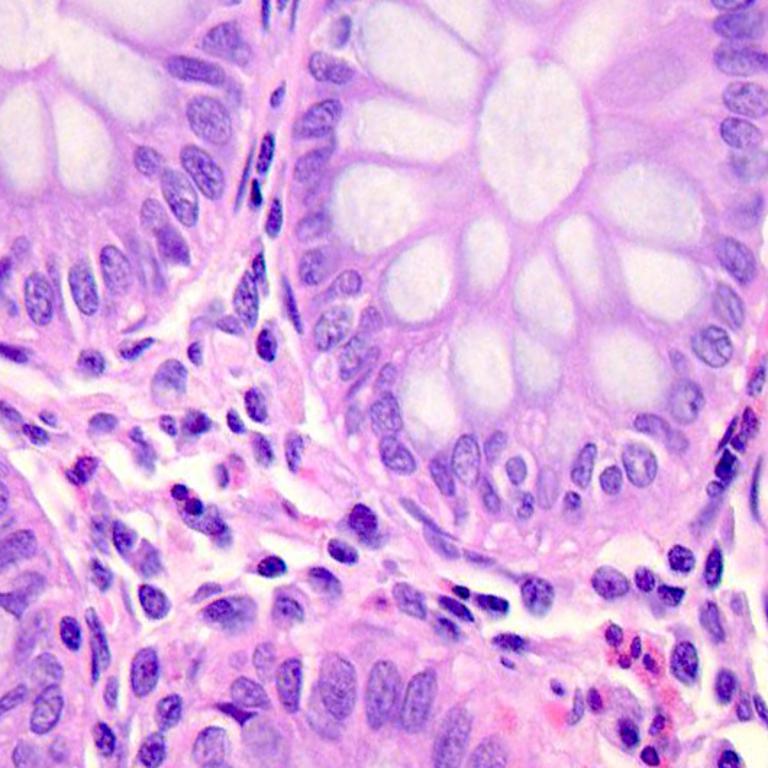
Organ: colon
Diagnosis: benign